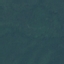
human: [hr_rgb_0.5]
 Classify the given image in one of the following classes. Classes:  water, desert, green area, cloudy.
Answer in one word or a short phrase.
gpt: green area